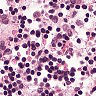
Metastatic tissue present: no